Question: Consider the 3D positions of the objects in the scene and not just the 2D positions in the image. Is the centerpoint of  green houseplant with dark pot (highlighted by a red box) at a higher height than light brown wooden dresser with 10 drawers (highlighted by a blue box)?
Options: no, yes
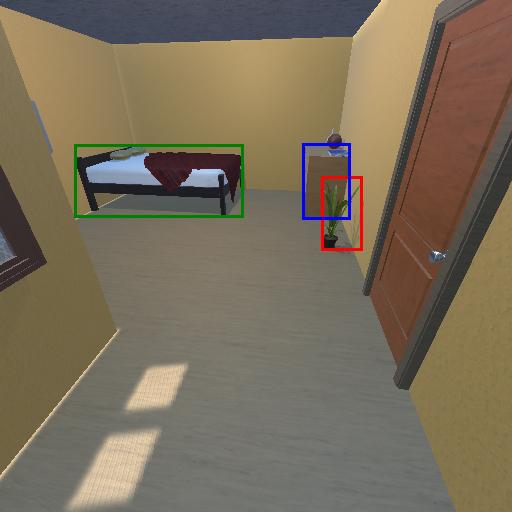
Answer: no